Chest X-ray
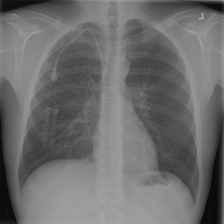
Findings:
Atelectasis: negative
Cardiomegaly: negative
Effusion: negative
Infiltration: negative
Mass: negative
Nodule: negative
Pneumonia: negative
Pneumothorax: negative
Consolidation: negative
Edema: negative
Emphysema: negative
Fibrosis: negative
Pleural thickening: negative
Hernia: negative